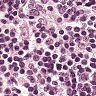
Metastatic tissue present: no